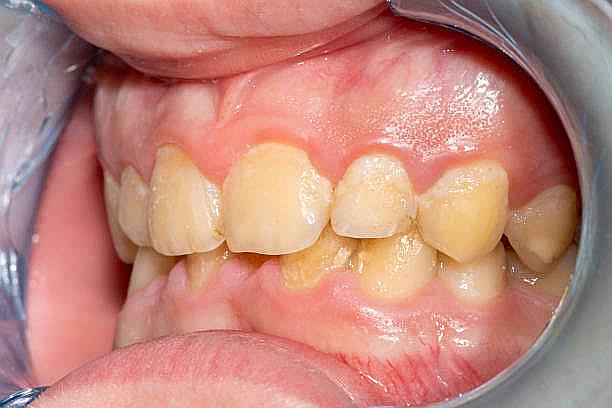
Condition: Gingivitis